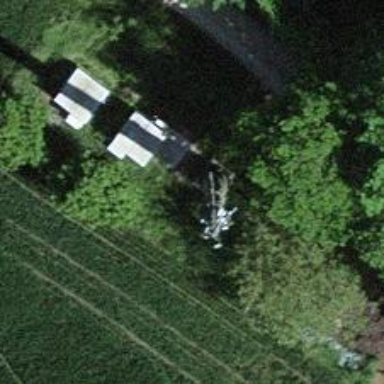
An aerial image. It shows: Mast structure.